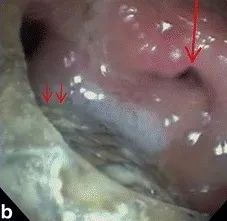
Supplemental Digital Content 1. B; Consequent high-grade right mainstem bronchostenosis (single arrow); proximal revision of metallic tracheal stent reveals large tracheo-esophageal defect and esophageal stent.
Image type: endoscopy (gi_endoscopy)